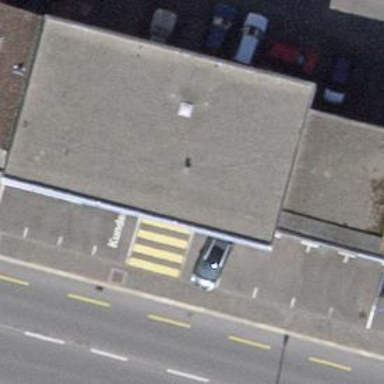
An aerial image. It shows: Shop that sells cars.